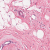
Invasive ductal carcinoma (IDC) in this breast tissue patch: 0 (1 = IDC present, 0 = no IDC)